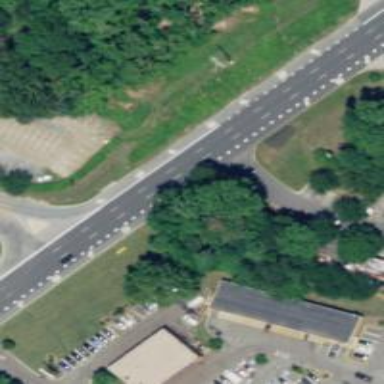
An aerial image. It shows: Asphalt trunk highway.